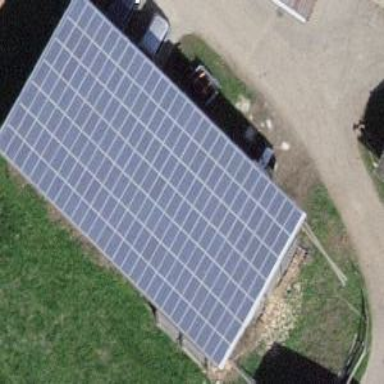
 consisting of solar photovoltaic panels."